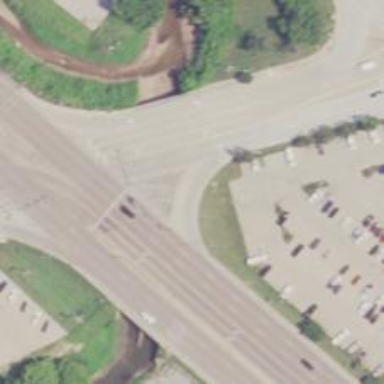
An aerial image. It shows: Trunk link highway.